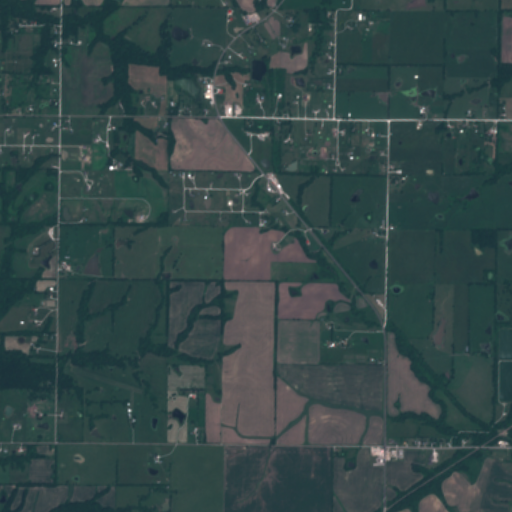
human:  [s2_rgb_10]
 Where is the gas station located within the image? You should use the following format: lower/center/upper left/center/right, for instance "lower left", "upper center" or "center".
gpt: The gas station is located in the lower right of the image.
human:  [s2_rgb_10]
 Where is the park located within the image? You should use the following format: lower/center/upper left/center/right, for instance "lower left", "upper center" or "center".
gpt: The park is located in the lower right of the image.
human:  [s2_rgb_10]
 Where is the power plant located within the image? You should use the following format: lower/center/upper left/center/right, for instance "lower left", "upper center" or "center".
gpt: There is no power plant in the image.